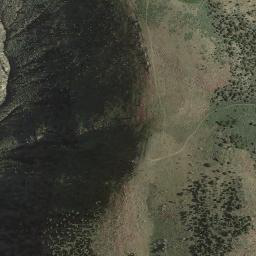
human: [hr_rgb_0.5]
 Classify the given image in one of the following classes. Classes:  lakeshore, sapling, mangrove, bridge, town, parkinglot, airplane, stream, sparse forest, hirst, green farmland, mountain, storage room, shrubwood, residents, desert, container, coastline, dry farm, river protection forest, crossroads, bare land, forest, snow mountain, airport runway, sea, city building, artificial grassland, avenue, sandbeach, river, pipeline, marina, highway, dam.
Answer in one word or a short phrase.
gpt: mountain